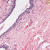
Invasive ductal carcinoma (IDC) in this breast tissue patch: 0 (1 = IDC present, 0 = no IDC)